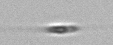
Label: Cylindrotheca_morphotype1